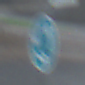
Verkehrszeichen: Kreisverkehr
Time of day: Midday
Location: Outdoor (Suburban)
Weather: Overcast
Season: NotSpecified
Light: Natural